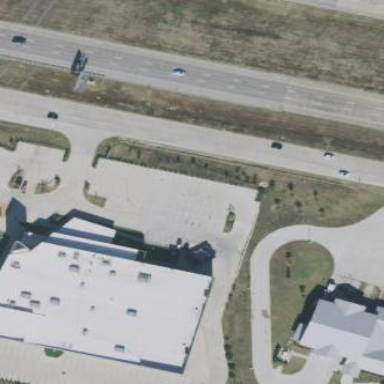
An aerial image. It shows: Building with bowling alley inside.